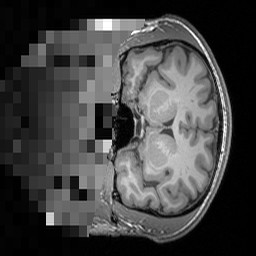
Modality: T1w
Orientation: coronal
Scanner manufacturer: siemens
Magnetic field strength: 3 T
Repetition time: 1.5 s
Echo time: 0.00291 s